Interaction volume radius: 10 \u00c5
Interaction volume height: 15 \u00c5
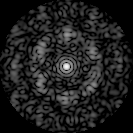
Disorder parameter: 0.7374